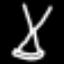
Label: hourglass